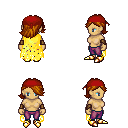
a pixel art fantasy rpg character, female body template, human, tanned skin, yellow tattered cape, magenta pants, brunette swoop hairstyle, red bandana, cloth bracers, gold boots, four views (front, back, left, right), 2x2 character sprite sheet, small pixel art, hard edges, no anti-aliasing